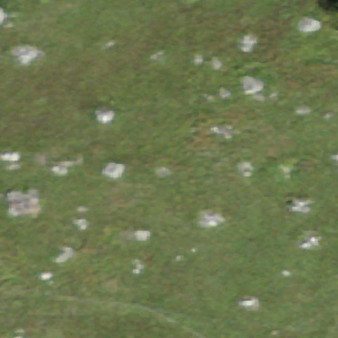
Label: other